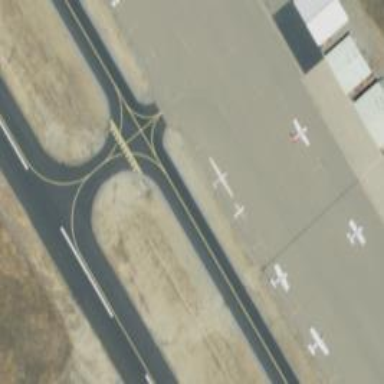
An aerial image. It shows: Image of taxiway at airport.